Question: I anm new to jquery so I am learning the JQuery from w3schools.com .The below code is from w3sch
'''
<!DOCTYPE html>
<html>
<head>
<script type="text/javascript" src="jquery.js"></script>
<script type="text/javascript">
$(document).ready(function () {
$("button").click(function () {
$("#div1").height("200px");
});
});
</script>
</head>
<body>
<div id="div1" style="background:yellow;height:100px;width:100px">HELLO</div>
<div style="background:yellow;height:100px;width:100px">W3SCHOOLS</div>
<button>Click me</button>
</body>
'''
I saved it as some_name.htm. When I open the it in browser it is as follows:

but when i click on there is no change in the size.
according to code and flow the height should increase
anyone knows how to get this working ??
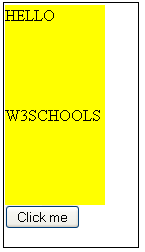
Answer: Because you do not have jquery.js in your workspace. You need to download it and give the correct path while including it -
In case you do not wish to download, use this instead -
'''
<script type="text/javascript" src="https://ajax.googleapis.com/ajax/libs/jquery/1.7.2/jquery.min.js"></script>
'''
or
'''
<script type="text/javascript" src="http://code.jquery.com/jquery-latest.min.js"></script>
'''
I tried running your code it is working.